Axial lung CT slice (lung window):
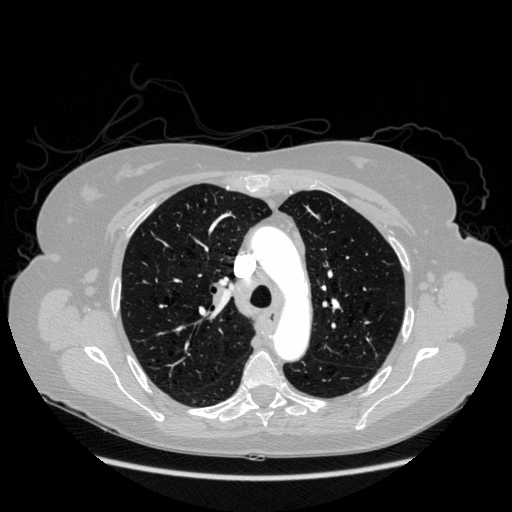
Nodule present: no